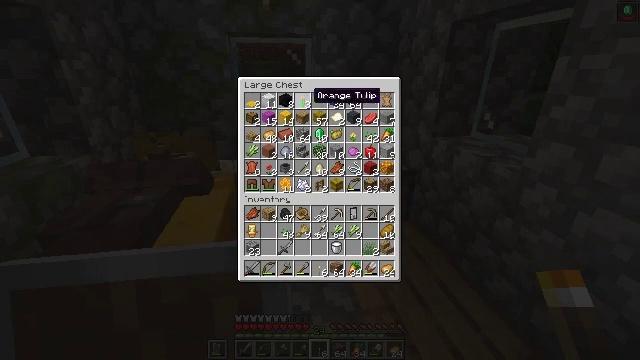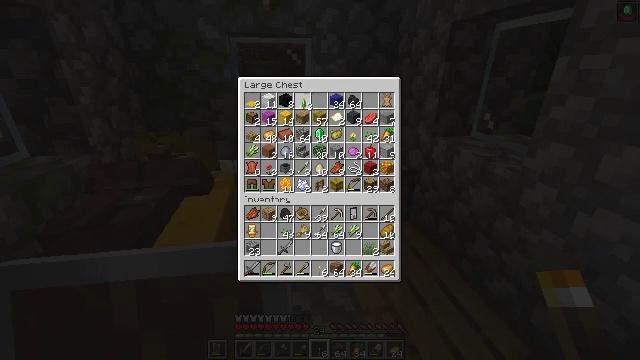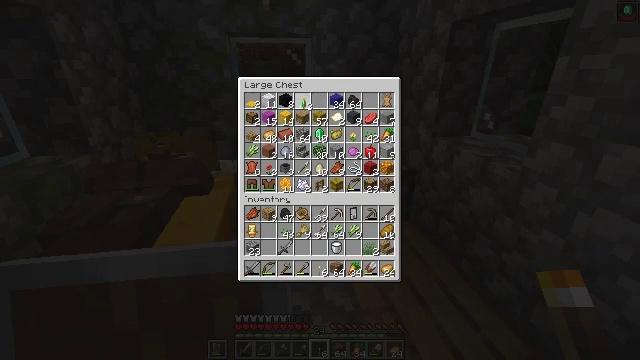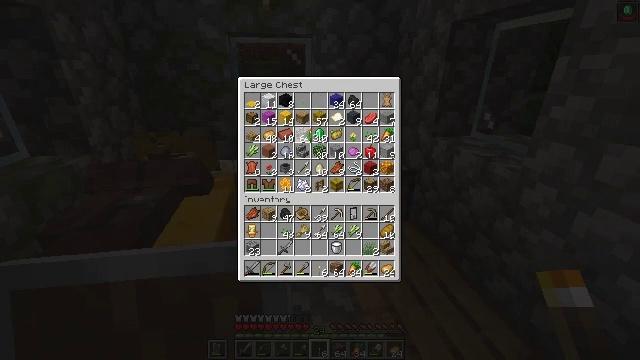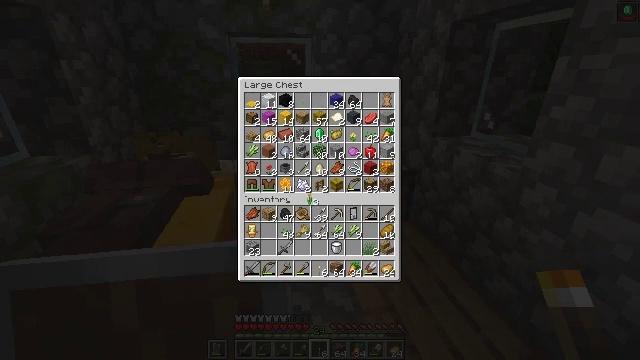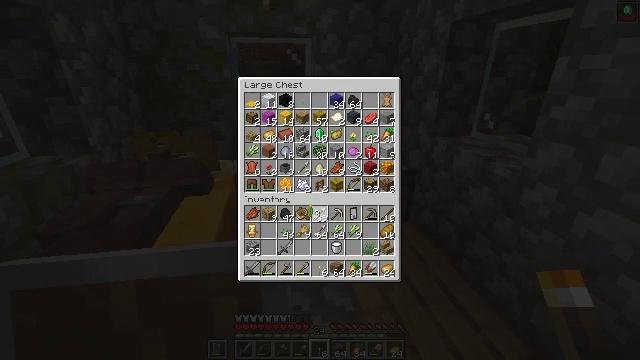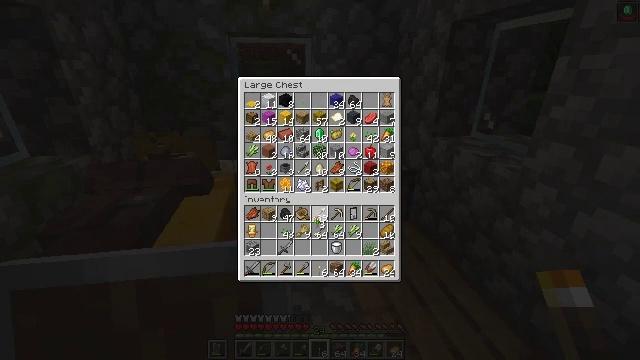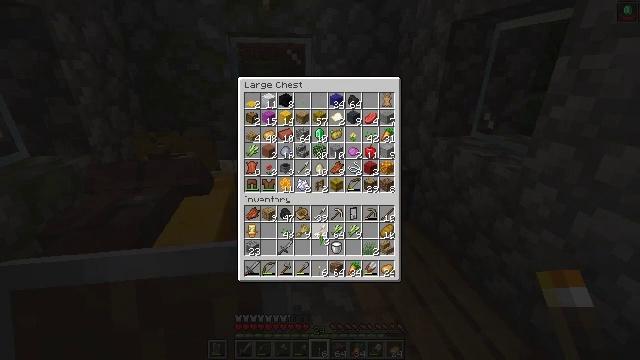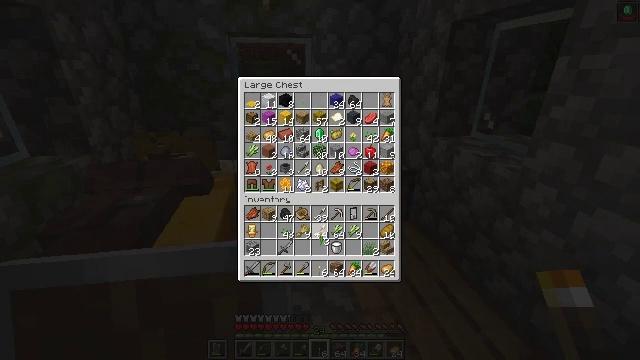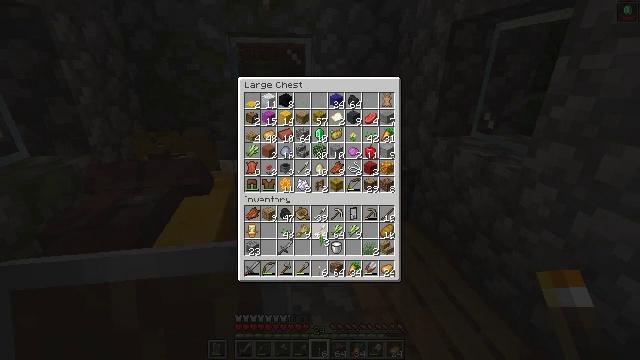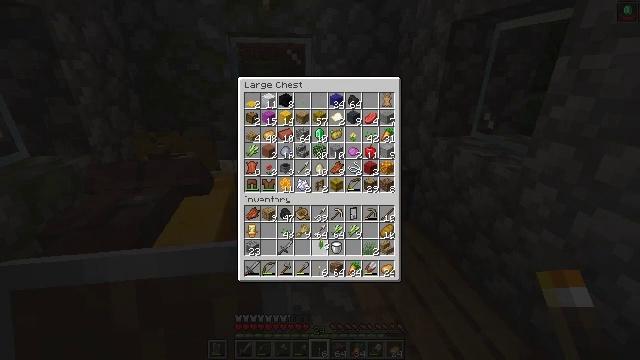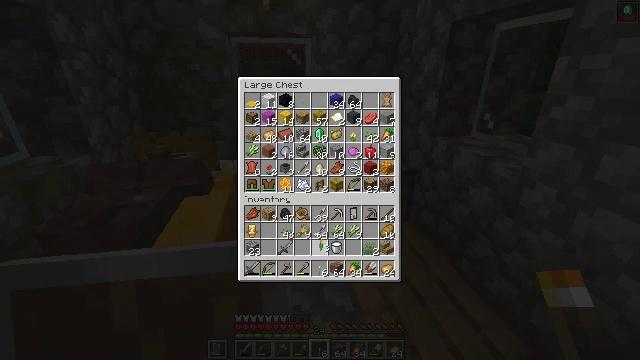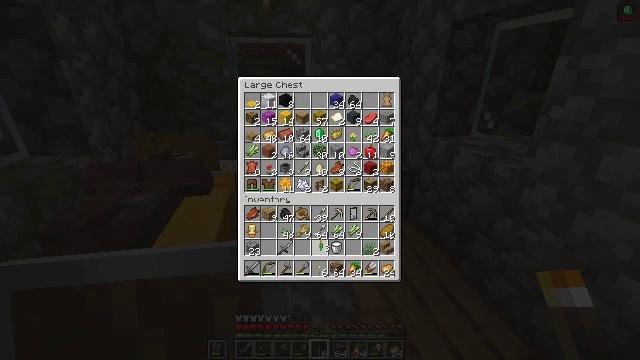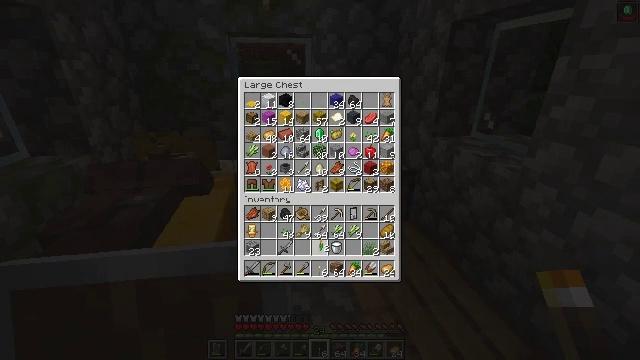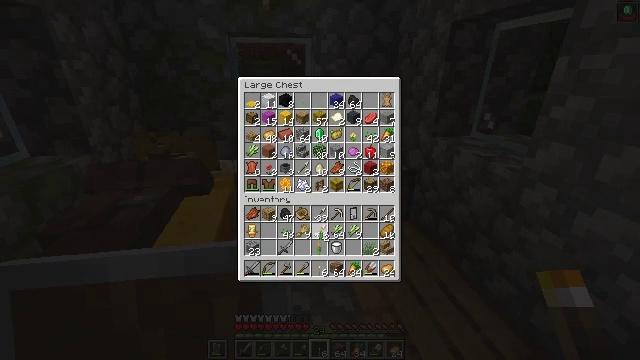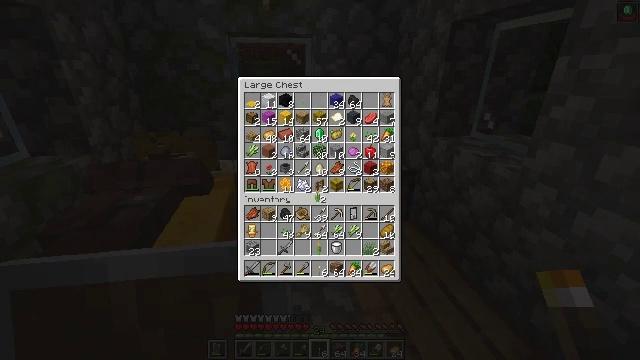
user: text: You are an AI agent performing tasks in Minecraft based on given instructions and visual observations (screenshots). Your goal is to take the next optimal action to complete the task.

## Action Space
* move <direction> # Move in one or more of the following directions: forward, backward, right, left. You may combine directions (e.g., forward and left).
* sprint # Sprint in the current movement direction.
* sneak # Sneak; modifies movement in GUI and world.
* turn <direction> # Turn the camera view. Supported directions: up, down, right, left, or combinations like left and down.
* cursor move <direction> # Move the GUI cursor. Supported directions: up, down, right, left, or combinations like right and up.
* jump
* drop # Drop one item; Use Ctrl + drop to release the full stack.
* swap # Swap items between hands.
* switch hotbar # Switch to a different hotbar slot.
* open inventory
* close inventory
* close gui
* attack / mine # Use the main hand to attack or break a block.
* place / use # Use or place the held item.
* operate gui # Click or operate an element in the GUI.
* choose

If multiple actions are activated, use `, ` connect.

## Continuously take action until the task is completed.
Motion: motion action
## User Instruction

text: Open the crafting table and craft orange dye.
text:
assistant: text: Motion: attack / mine
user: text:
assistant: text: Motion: attack / mine
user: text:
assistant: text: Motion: turn down
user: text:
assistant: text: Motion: turn down
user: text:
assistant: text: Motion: turn down
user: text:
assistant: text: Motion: turn down
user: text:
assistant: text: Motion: turn down
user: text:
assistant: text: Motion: no_op
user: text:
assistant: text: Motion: no_op
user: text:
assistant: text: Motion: no_op
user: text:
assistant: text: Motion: use / place
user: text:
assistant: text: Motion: use / place
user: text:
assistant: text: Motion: no_op
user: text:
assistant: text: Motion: turn up
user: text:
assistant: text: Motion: turn up
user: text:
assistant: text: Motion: turn up
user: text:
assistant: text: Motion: turn left and up
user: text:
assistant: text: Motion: turn up
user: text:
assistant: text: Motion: turn up
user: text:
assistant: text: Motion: turn up
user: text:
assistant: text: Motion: no_op
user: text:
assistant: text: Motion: turn right and down
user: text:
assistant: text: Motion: turn down
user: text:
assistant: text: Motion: turn down
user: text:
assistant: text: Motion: turn left and up
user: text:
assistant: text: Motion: turn left and up
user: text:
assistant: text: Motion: turn up
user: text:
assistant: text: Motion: no_op
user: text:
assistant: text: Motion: no_op
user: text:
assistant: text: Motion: no_op